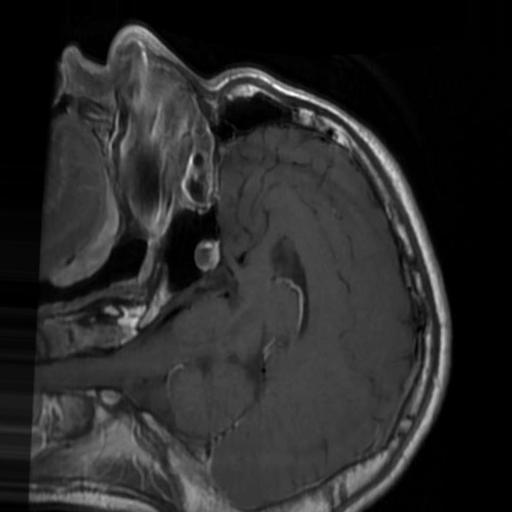
Label: brain_tumor